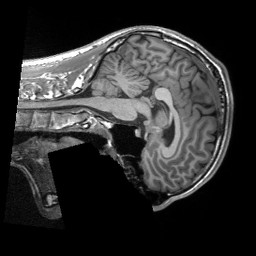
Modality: T1w
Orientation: sagittal
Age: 22
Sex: male
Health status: healthy
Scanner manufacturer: siemens
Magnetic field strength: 3 T
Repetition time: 2.3 s
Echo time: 0.00229 s